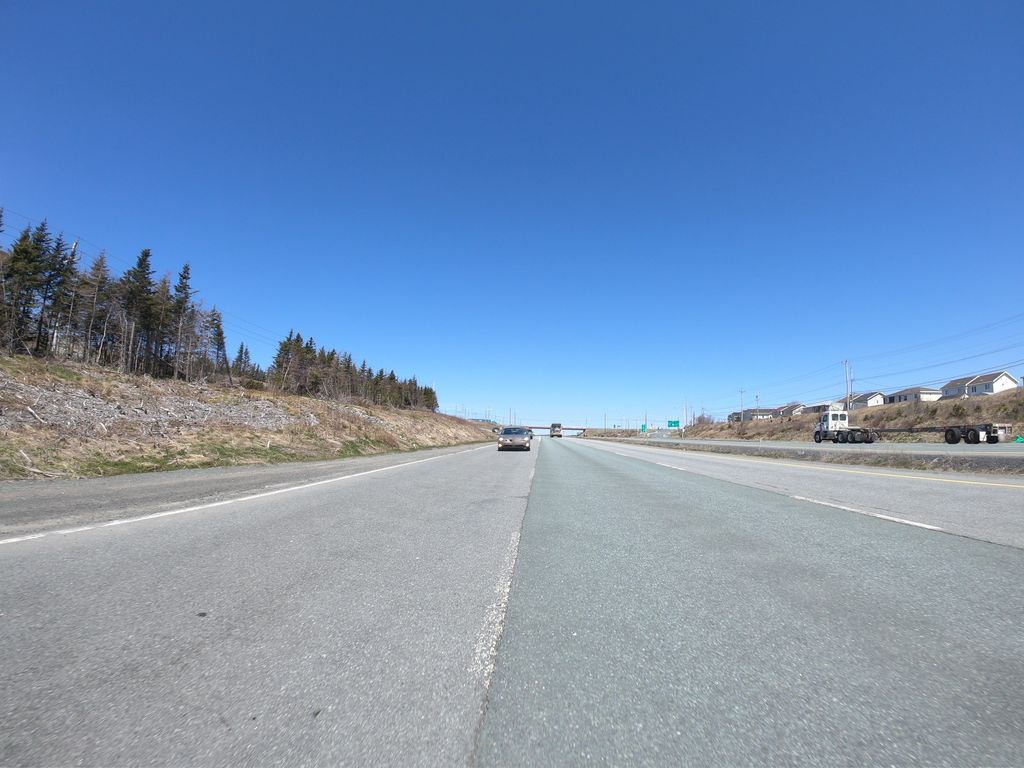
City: st_johns